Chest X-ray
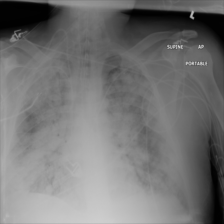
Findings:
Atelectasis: negative
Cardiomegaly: negative
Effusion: negative
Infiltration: positive
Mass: negative
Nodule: negative
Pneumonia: negative
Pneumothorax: negative
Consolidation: negative
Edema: negative
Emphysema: negative
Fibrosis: negative
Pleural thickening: negative
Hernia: negative